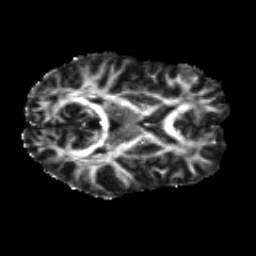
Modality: FA
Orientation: axial
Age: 34
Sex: female
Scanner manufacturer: siemens
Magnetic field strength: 3 T
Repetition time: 8.8 s
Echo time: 0.085 s